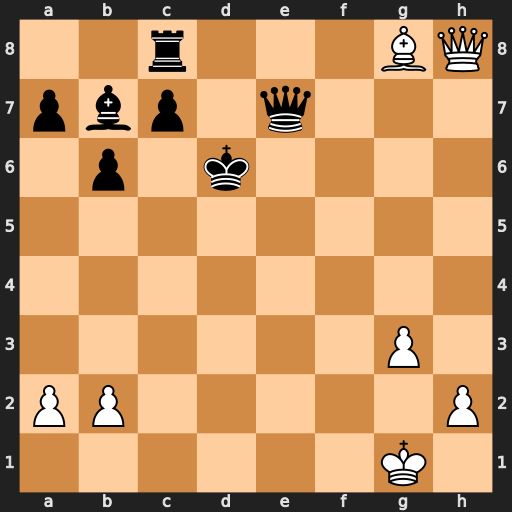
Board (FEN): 2r3BQ/pbp1q3/1p1k4/8/8/6P1/PP5P/6K1
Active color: w
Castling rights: -
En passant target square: -
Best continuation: Qd4+ Bd5 Qxd5#